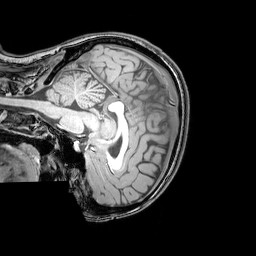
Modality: T1w
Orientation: sagittal
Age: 22
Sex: female
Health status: healthy
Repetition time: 0.081 s
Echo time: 0.037 s